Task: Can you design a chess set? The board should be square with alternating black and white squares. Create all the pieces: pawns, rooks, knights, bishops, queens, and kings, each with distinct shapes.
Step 3416:
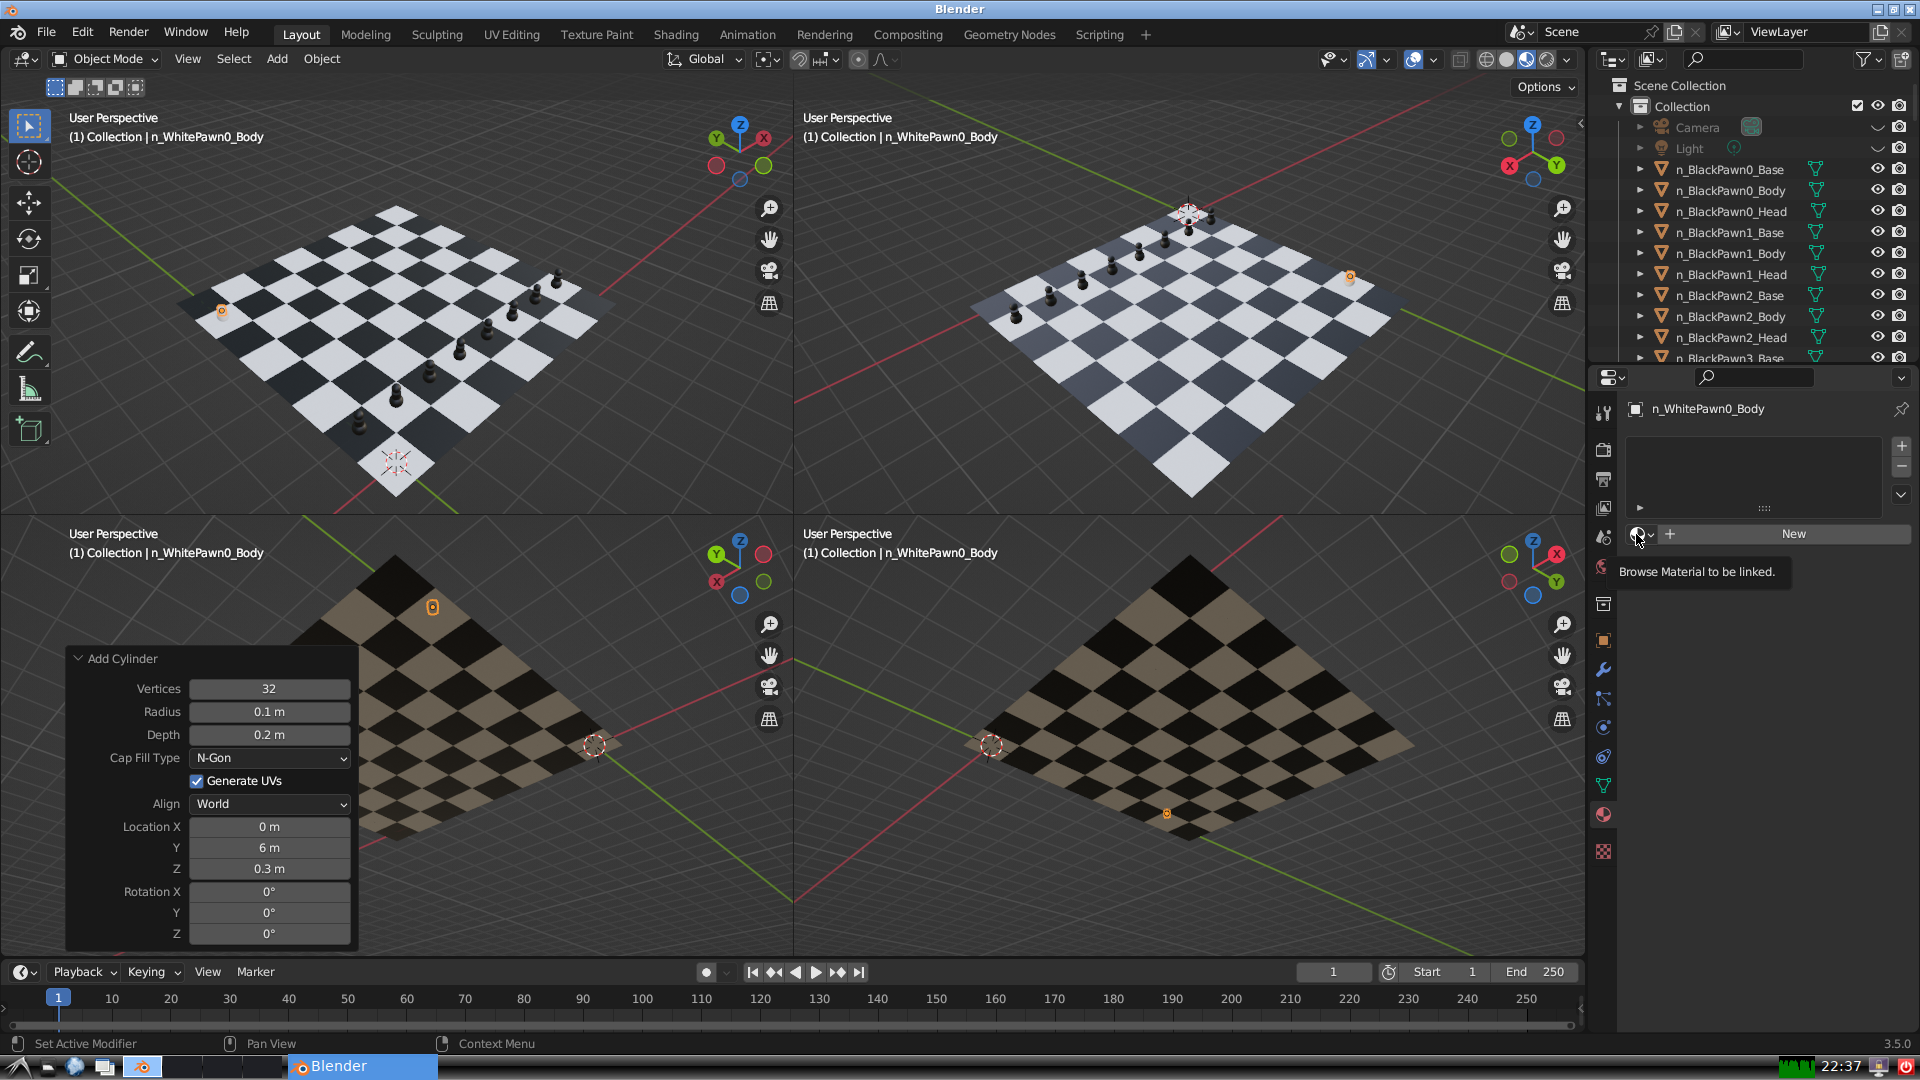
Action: click: no